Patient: sex F, age 26
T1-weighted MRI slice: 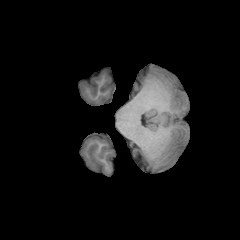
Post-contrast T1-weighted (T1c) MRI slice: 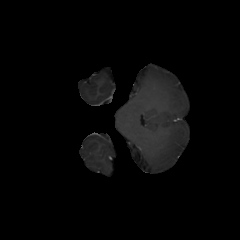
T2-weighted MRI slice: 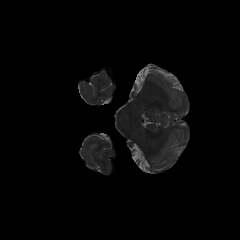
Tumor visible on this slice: no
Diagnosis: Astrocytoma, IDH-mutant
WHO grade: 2